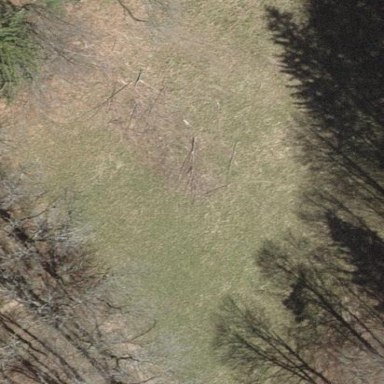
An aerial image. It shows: Area covered with grass.